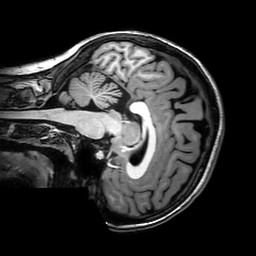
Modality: T1w
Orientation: sagittal
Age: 26
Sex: female
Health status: healthy
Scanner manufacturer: philips
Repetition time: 0.008257 s
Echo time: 0.00379 s